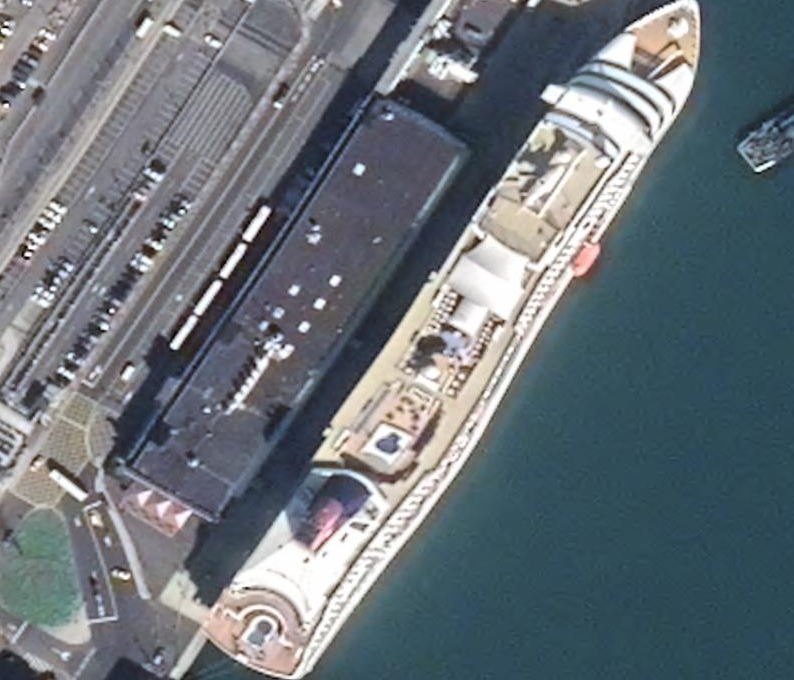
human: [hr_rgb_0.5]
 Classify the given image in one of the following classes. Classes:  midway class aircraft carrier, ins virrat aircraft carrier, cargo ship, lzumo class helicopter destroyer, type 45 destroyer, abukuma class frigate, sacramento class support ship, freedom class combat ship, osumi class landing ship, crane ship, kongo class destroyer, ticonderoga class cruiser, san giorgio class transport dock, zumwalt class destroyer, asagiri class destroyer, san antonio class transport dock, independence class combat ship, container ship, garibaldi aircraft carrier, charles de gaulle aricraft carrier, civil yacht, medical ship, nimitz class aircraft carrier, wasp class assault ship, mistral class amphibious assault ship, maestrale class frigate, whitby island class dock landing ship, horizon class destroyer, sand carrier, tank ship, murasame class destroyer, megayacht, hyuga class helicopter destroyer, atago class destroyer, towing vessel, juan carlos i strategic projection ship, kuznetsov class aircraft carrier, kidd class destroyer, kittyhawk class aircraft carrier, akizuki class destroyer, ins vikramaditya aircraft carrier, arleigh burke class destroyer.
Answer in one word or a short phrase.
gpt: Megayacht